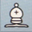
Piece: wB